【题型】填空题　【知识点】解析几何　【难度】medium
\textbf{39. 已知抛物线 $y^2 = 2x$，从抛物线内一点 $A\left(2, \sqrt{3}\right)$ 出发平行于 $x$ 轴的光线经过抛物线上点 $B$ 反射后交抛物线于点 $C$，直线 $BC$ 与 $x$ 轴交点横坐标为 \underline{\hspace{3cm}}；$\triangle ABC$ 的面积 $S$ 为 \underline{\hspace{3cm}} .}
【解答】

\noindent \textbf{【答案】} $\dfrac{1}{2}$（或$0.5$）；$\dfrac{\sqrt{3}}{3}$

\vspace{0.2cm}
\noindent \textbf{【分析】} 根据抛物线求出交点横坐标，再结合面积公式结合抛物线的焦点弦的性质求解.

\vspace{0.2cm}
\noindent \textbf{【解析】} $\because A\left(2,\sqrt{3}\right)$，$\therefore B\left(\dfrac{3}{2},\sqrt{3}\right)$，
设切线与$x$轴交于点$D$，由抛物线的光学性质可知，
$BC$过焦点$F$，即$BC$与$x$轴交点横坐标为$\dfrac{1}{2}$；
$F\left(\dfrac{1}{2},0\right)$，直线$BF$的斜率为$\sqrt{3}$
$\therefore$直线$BC$的倾斜角为$60^\circ$，且$\angle ABC = 120^\circ$，
即$|BC| = \dfrac{2p}{\sin^2\angle BF x} = \dfrac{2}{\left(\dfrac{\sqrt{3}}{2}\right)^2} = \dfrac{8}{3}$，$\because |AB| = \dfrac{1}{2}$，
$\therefore S_{\triangle ABC} = \dfrac{1}{2}|AB|\cdot|BC|\sin\angle ABF = \dfrac{1}{2}\times\dfrac{1}{2}\times\dfrac{8}{3}\times\dfrac{\sqrt{3}}{2} = \dfrac{\sqrt{3}}{3}$.
故答案为：$\dfrac{1}{2}$；$\dfrac{\sqrt{3}}{3}$.

\vspace{0.2cm}

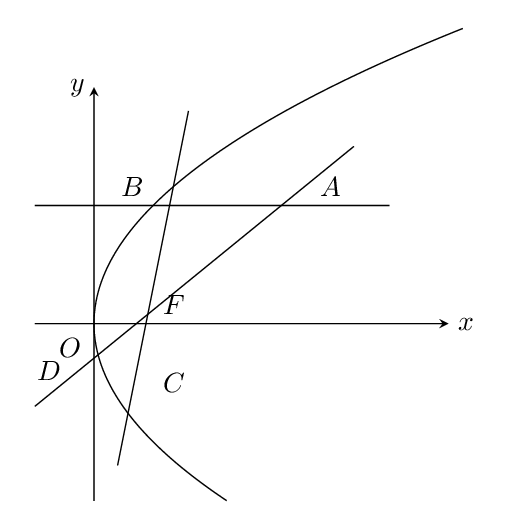